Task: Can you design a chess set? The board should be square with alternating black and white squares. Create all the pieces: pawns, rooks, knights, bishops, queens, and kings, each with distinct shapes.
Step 4294:
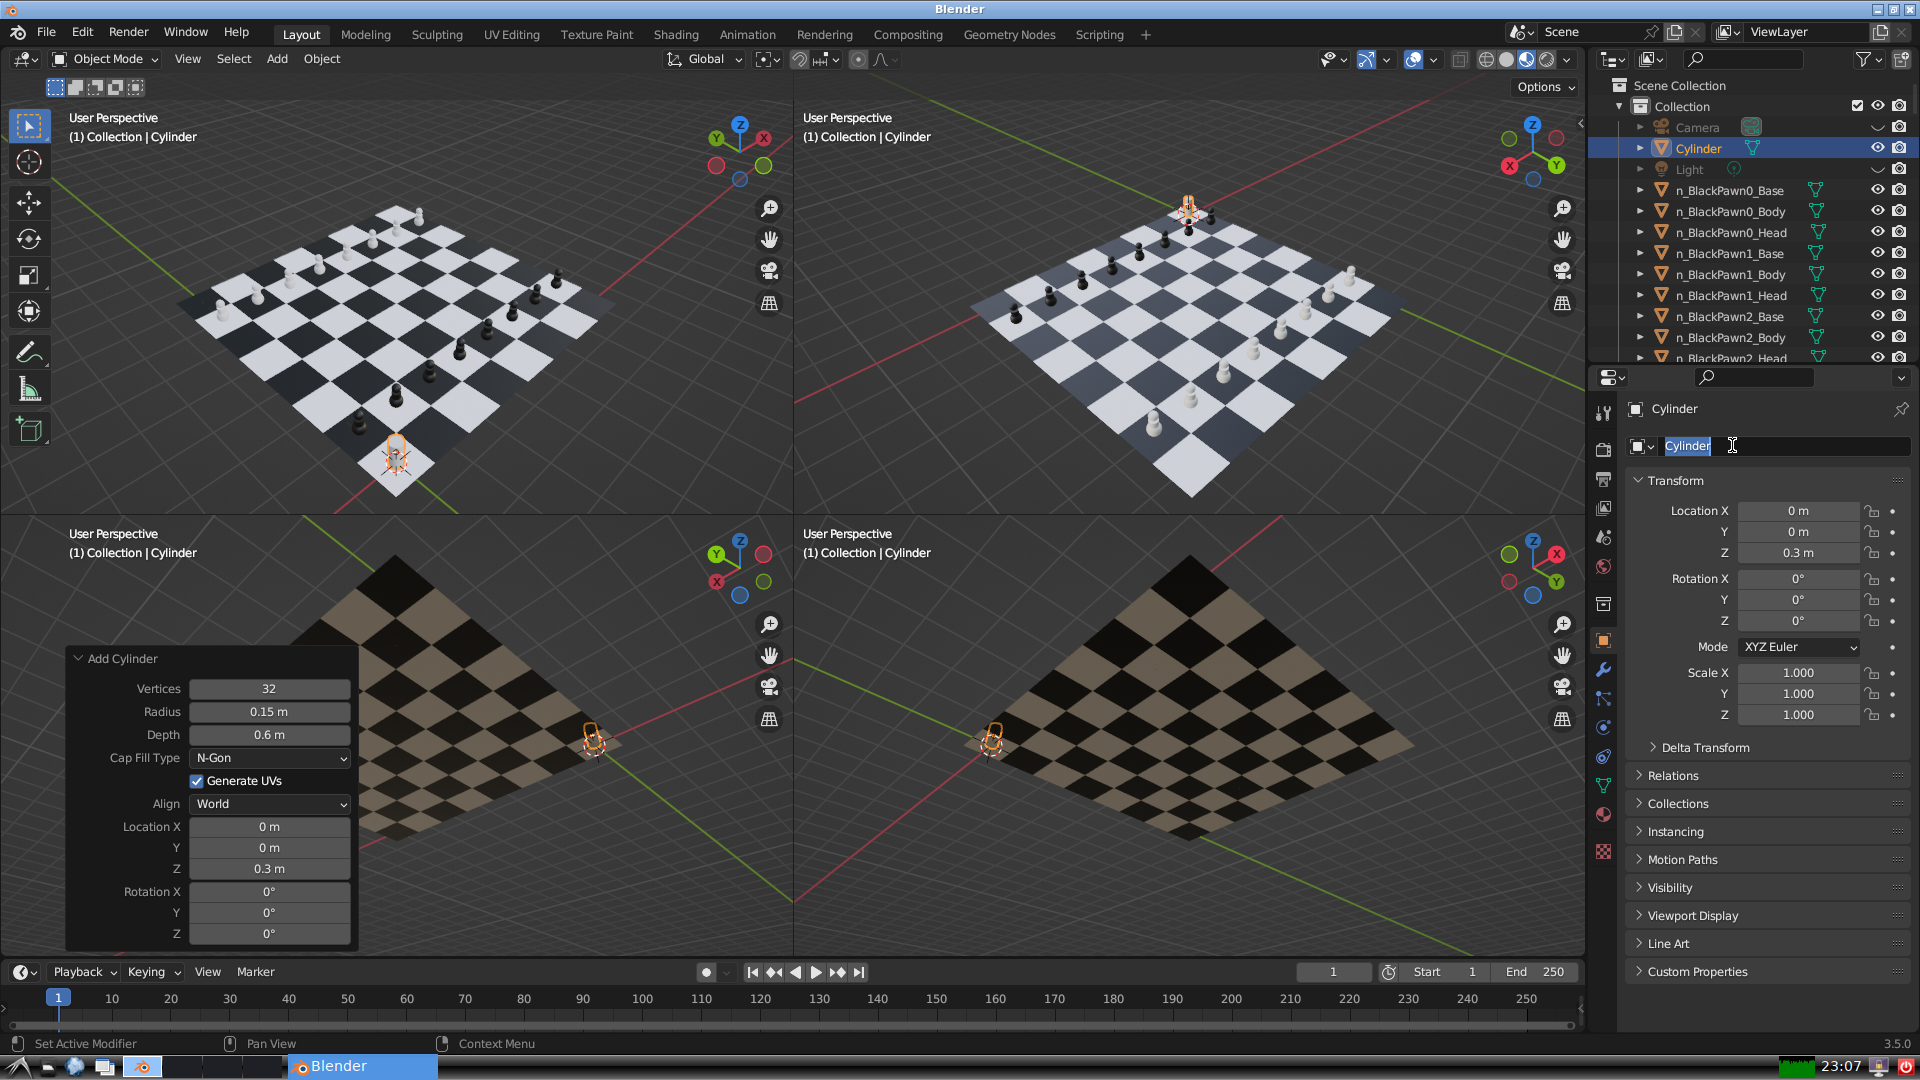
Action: input_text: n_BlackRook0.0_Base